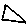
Label: triangle